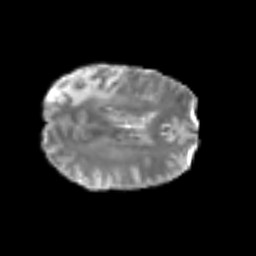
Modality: T2w
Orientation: axial
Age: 49
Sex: male
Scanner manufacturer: siemens
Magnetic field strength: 3 T
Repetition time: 6.1 s
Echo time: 0.101 s